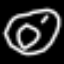
Label: donut